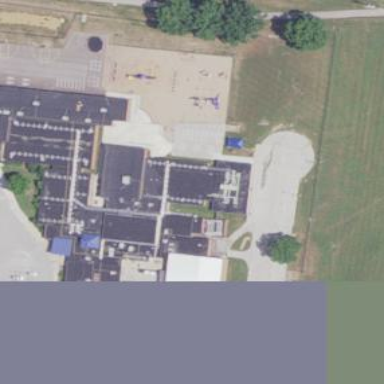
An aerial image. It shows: School building.